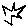
Label: star